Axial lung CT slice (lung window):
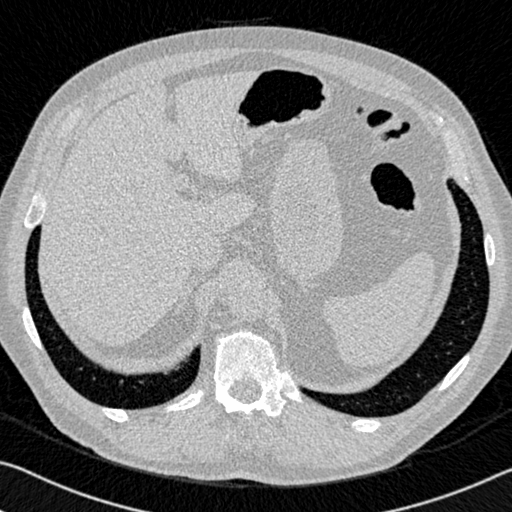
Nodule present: no